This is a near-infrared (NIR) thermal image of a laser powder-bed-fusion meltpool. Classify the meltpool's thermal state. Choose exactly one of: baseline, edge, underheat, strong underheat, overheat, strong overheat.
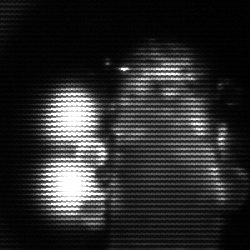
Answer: strong underheat